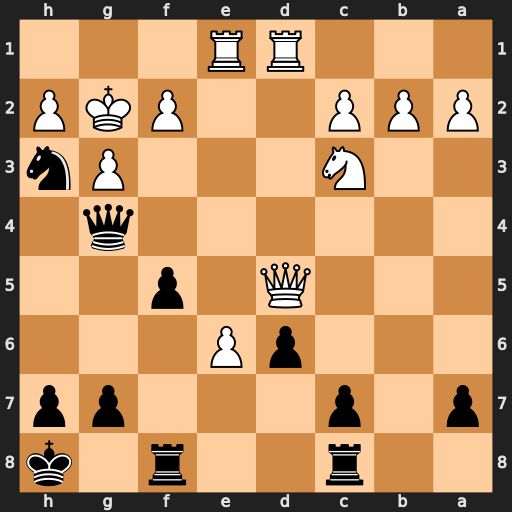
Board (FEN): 2r2r1k/p1p3pp/3pP3/3Q1p2/6q1/2N3Pn/PPP2PKP/3RR3
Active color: b
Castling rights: -
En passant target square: -
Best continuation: Nf4+ Kg1 Nxd5